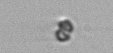
Label: Chaetoceros